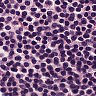
Metastatic tissue present: no